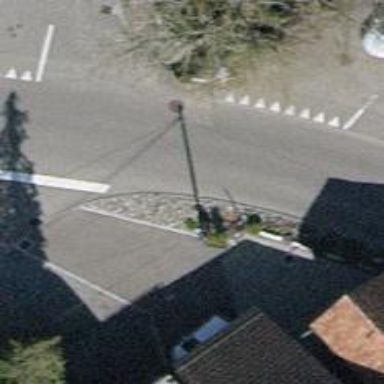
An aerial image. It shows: Asphalt road classified as tertiary.